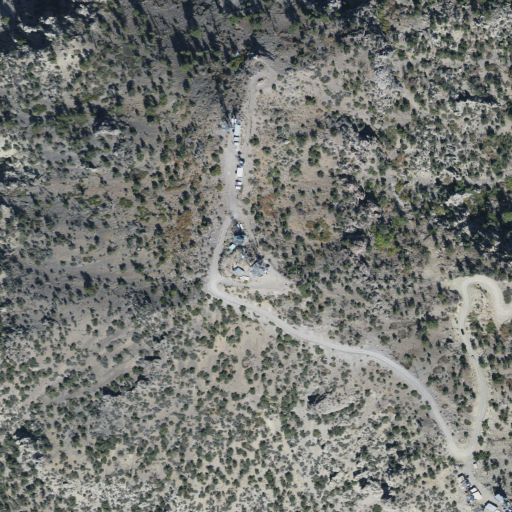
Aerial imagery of mountain in Utah named West Mountain Peak containing evergreen forest and shrub